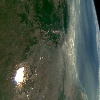
Label: land